Field crop: maize
Growth stage: 1
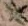
Species: atriplex